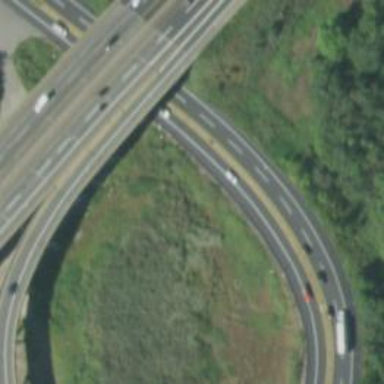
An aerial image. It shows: Motorway link.